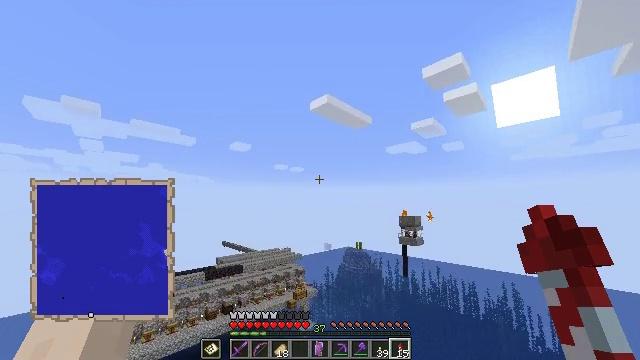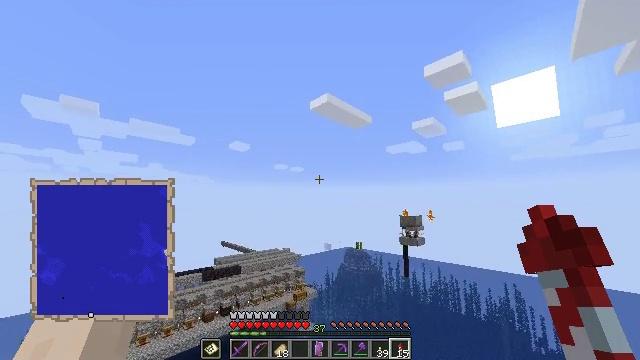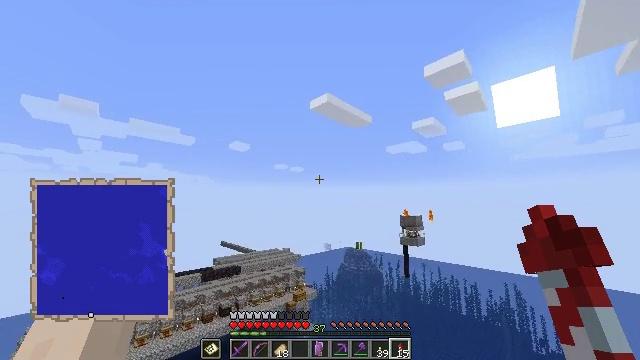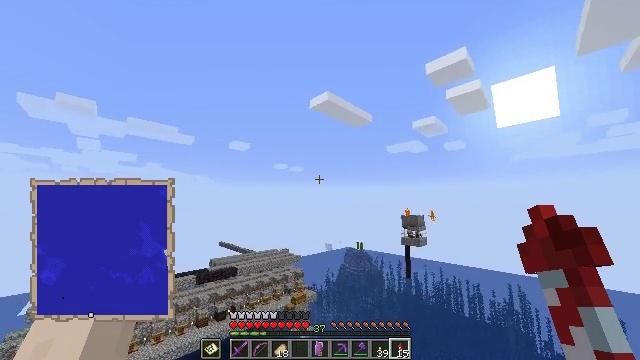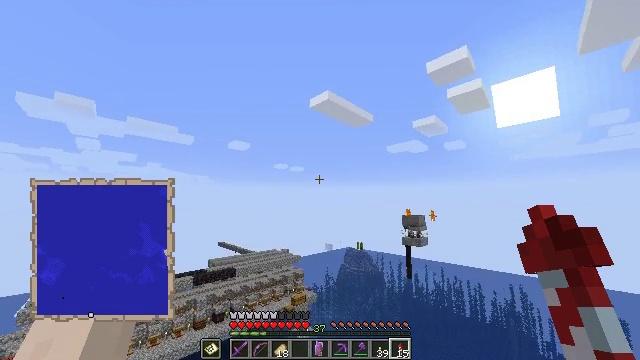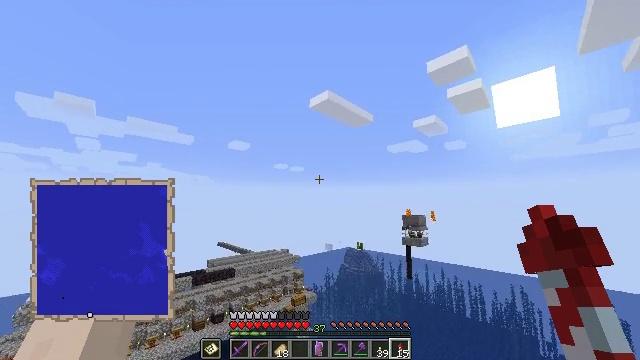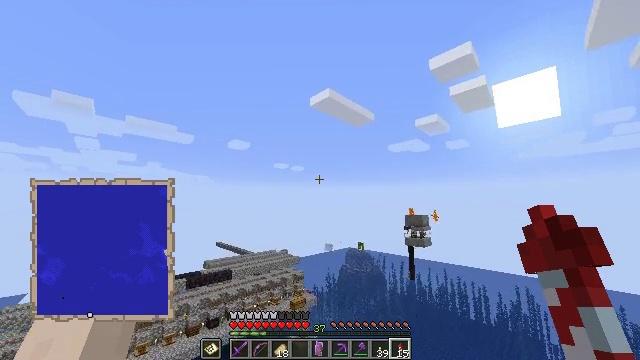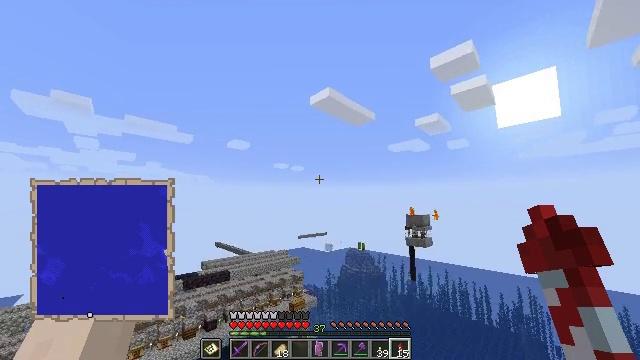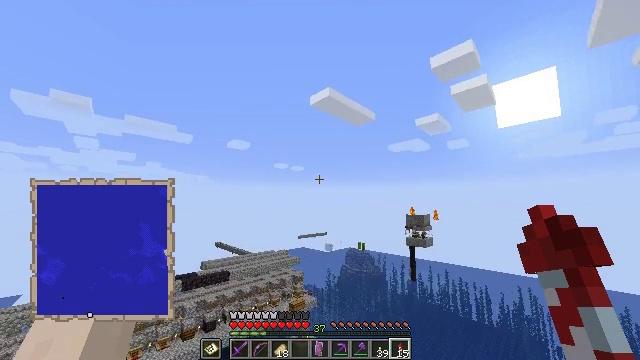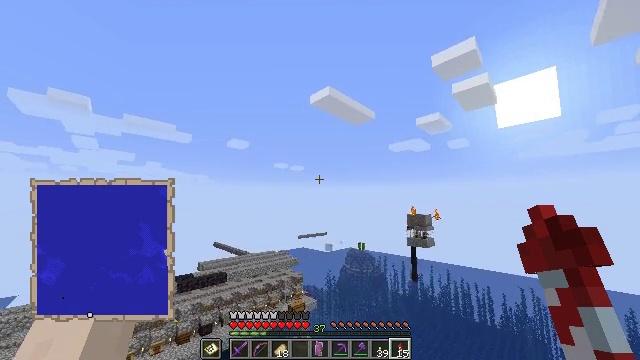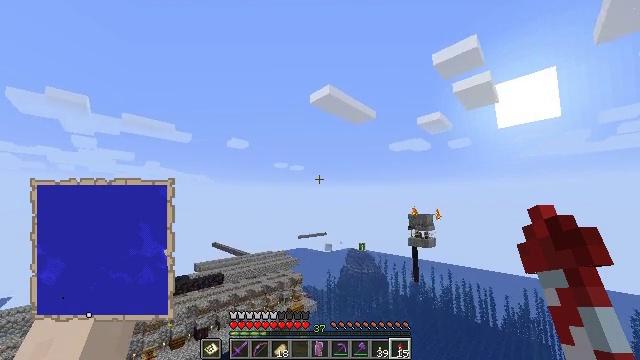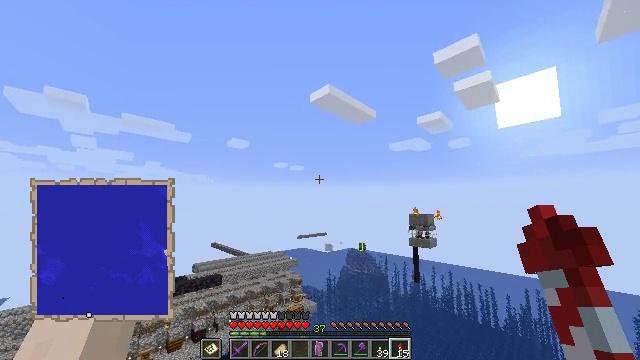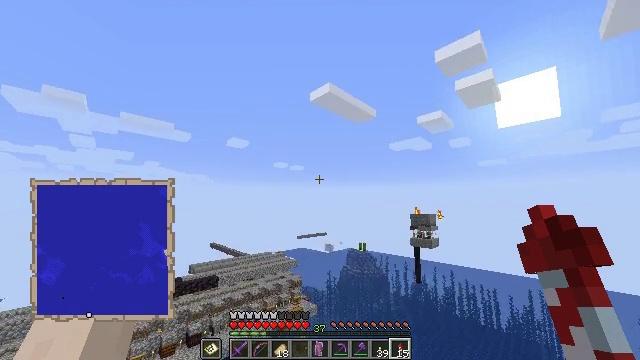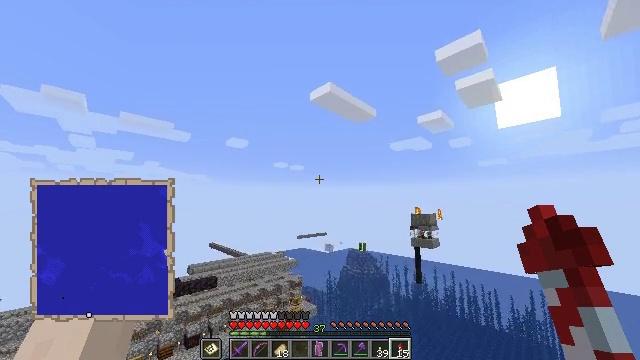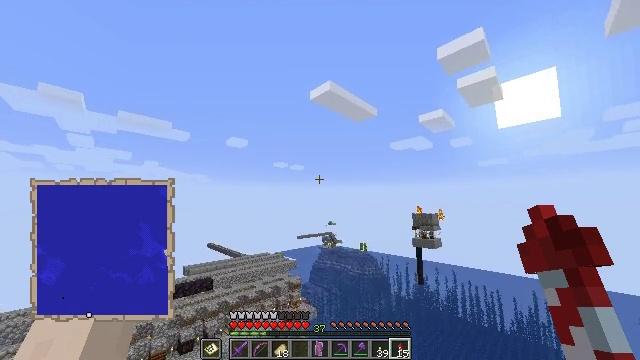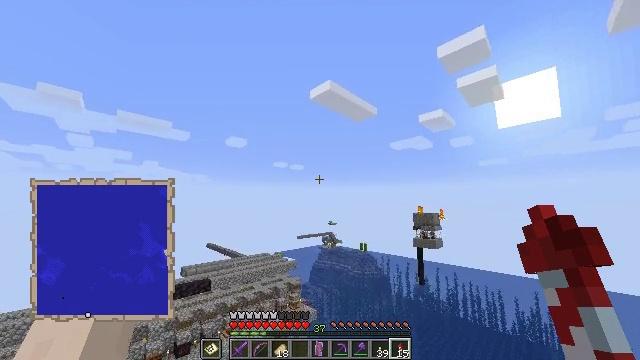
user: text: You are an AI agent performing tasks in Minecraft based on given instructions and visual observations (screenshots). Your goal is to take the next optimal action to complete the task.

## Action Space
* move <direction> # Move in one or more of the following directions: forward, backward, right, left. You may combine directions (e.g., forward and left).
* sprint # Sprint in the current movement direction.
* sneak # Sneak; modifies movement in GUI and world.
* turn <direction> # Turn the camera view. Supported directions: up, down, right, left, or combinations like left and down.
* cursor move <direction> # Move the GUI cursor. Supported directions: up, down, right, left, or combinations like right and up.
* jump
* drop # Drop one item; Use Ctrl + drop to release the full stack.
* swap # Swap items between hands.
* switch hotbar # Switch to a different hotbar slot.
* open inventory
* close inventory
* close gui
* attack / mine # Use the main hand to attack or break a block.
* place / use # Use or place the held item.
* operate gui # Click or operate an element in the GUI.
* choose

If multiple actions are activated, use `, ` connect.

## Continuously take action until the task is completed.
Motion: motion action
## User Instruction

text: Use paper to craft a filled map.
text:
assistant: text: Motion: move forward, sprint
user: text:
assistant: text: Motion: move forward, sprint
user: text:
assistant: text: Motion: move forward, sprint
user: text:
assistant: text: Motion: move forward, sprint
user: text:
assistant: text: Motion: move forward, sprint
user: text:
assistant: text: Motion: move forward, sprint
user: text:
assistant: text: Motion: move forward, sprint
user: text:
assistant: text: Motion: move forward, sprint
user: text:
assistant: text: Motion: move forward, sprint
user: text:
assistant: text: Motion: move forward, sprint
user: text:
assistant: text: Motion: move forward, sprint
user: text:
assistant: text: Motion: move forward, sprint
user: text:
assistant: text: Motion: move forward, sprint
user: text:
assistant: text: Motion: move forward, sprint
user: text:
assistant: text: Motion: move forward, sprint
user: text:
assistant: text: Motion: move forward, sprint
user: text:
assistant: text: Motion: move forward, sprint
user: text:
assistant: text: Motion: move forward, sprint
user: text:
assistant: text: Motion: move forward, sprint
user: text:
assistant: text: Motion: move forward, sprint
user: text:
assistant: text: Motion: move forward, sprint
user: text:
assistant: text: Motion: move forward, sprint
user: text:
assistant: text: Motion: move forward, sprint
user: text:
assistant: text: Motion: move forward, sprint
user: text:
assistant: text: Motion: move forward, sprint
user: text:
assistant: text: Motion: move forward, sprint
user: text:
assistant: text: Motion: move forward, sprint
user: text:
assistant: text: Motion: move forward, sprint
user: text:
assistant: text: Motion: move forward, sprint
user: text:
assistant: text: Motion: move forward, sprint